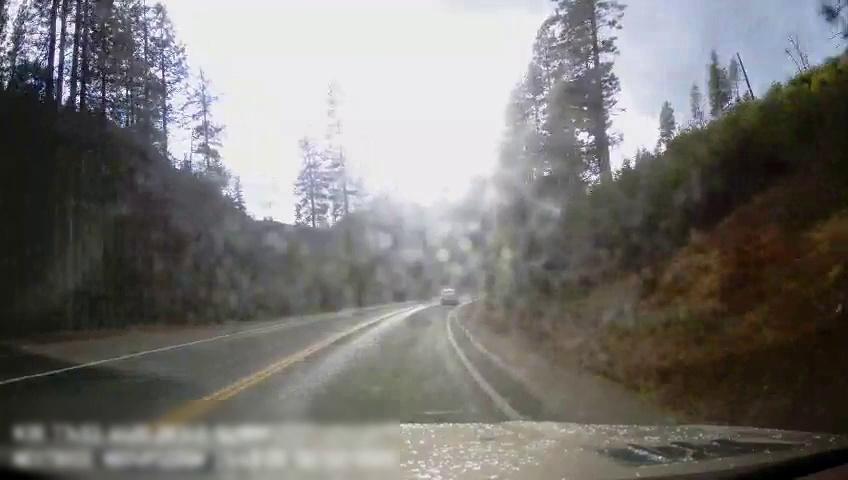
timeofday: Day
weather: Sunny
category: Drivable Space
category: Vehicles | Car
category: Lanes | Opposite Lane
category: Lanes | Current Lane
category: Lanes | Current Lane
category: Lanes | Current Lane